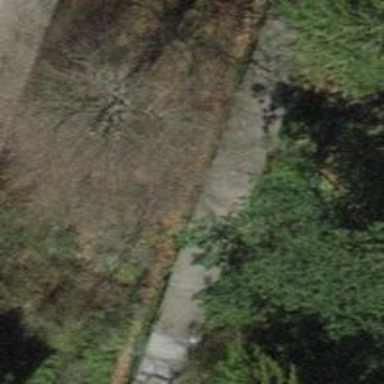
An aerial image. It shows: Footway with sett surface.